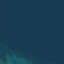
Label: SeaLake